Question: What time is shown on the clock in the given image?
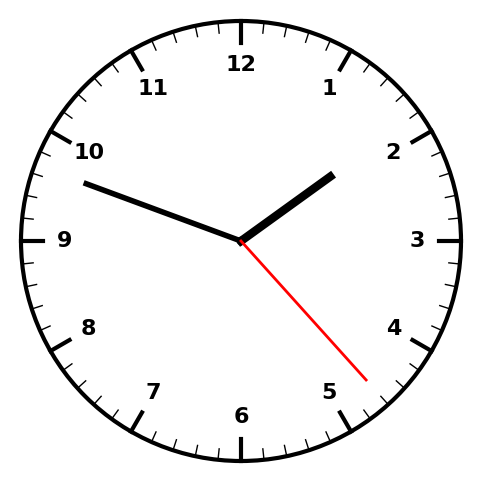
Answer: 01:48:23